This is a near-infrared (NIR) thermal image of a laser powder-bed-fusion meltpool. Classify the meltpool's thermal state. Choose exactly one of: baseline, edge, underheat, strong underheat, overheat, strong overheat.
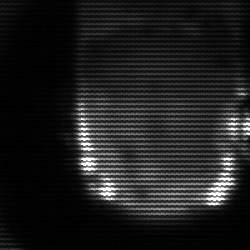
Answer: baseline